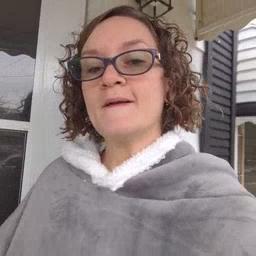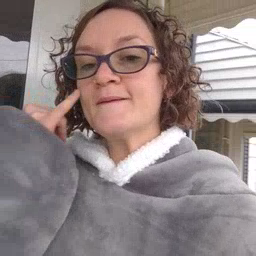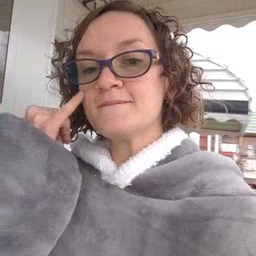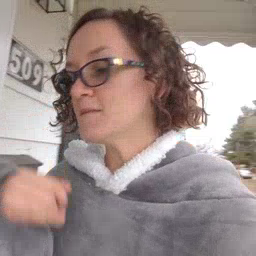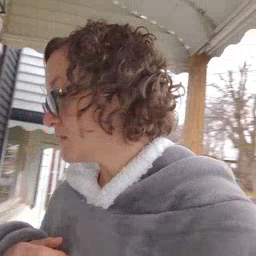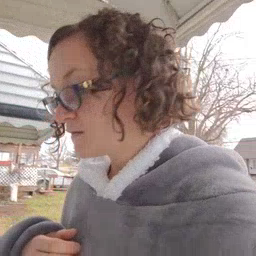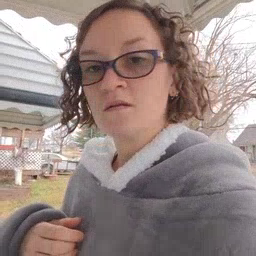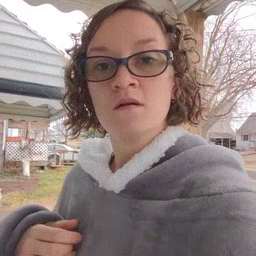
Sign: if